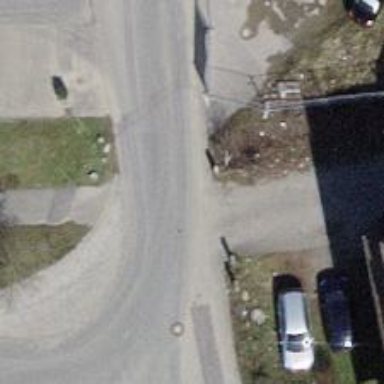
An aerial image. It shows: Residential road with asphalt surface.